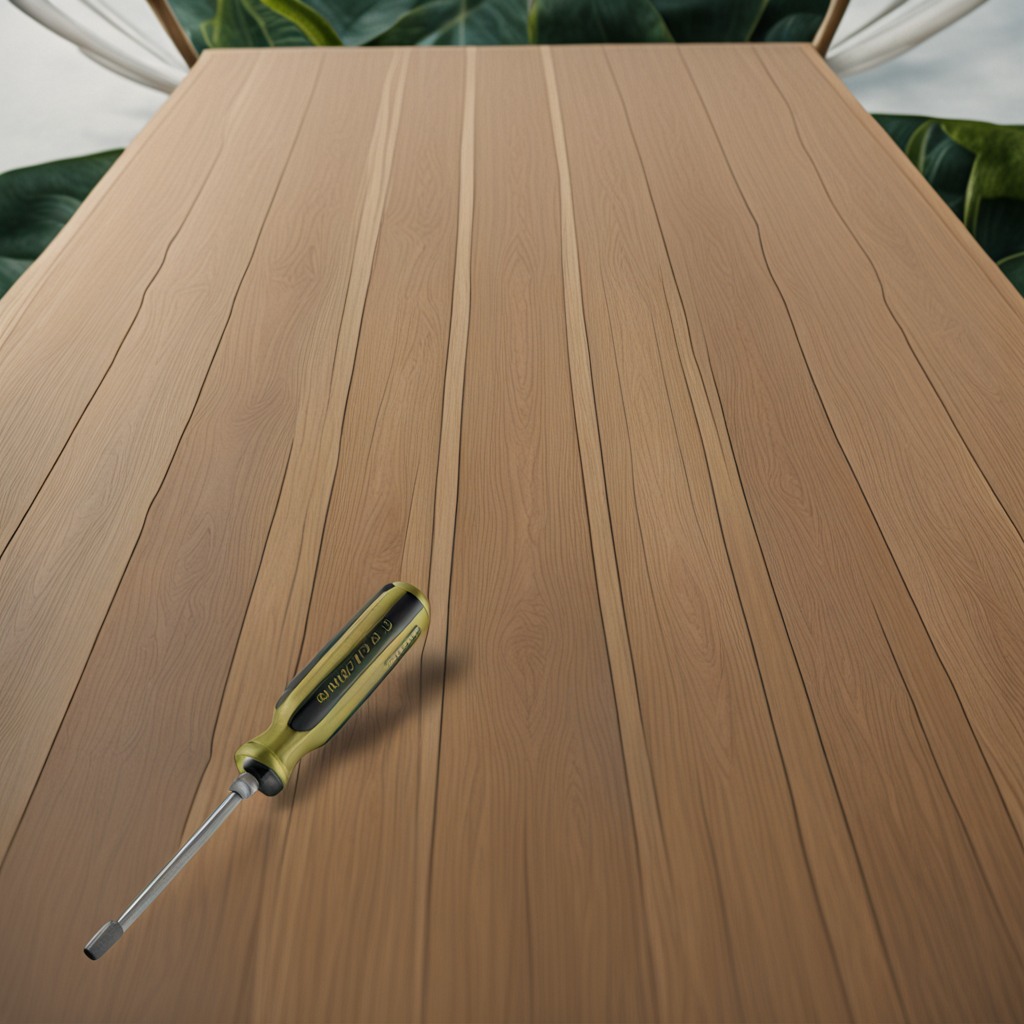
A screwdriver is lying on a wooden table inside a jungle field workshop tent.